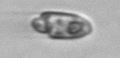
Label: Katodinium_or_Torodinium